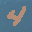
Label: 4